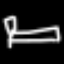
Label: bed